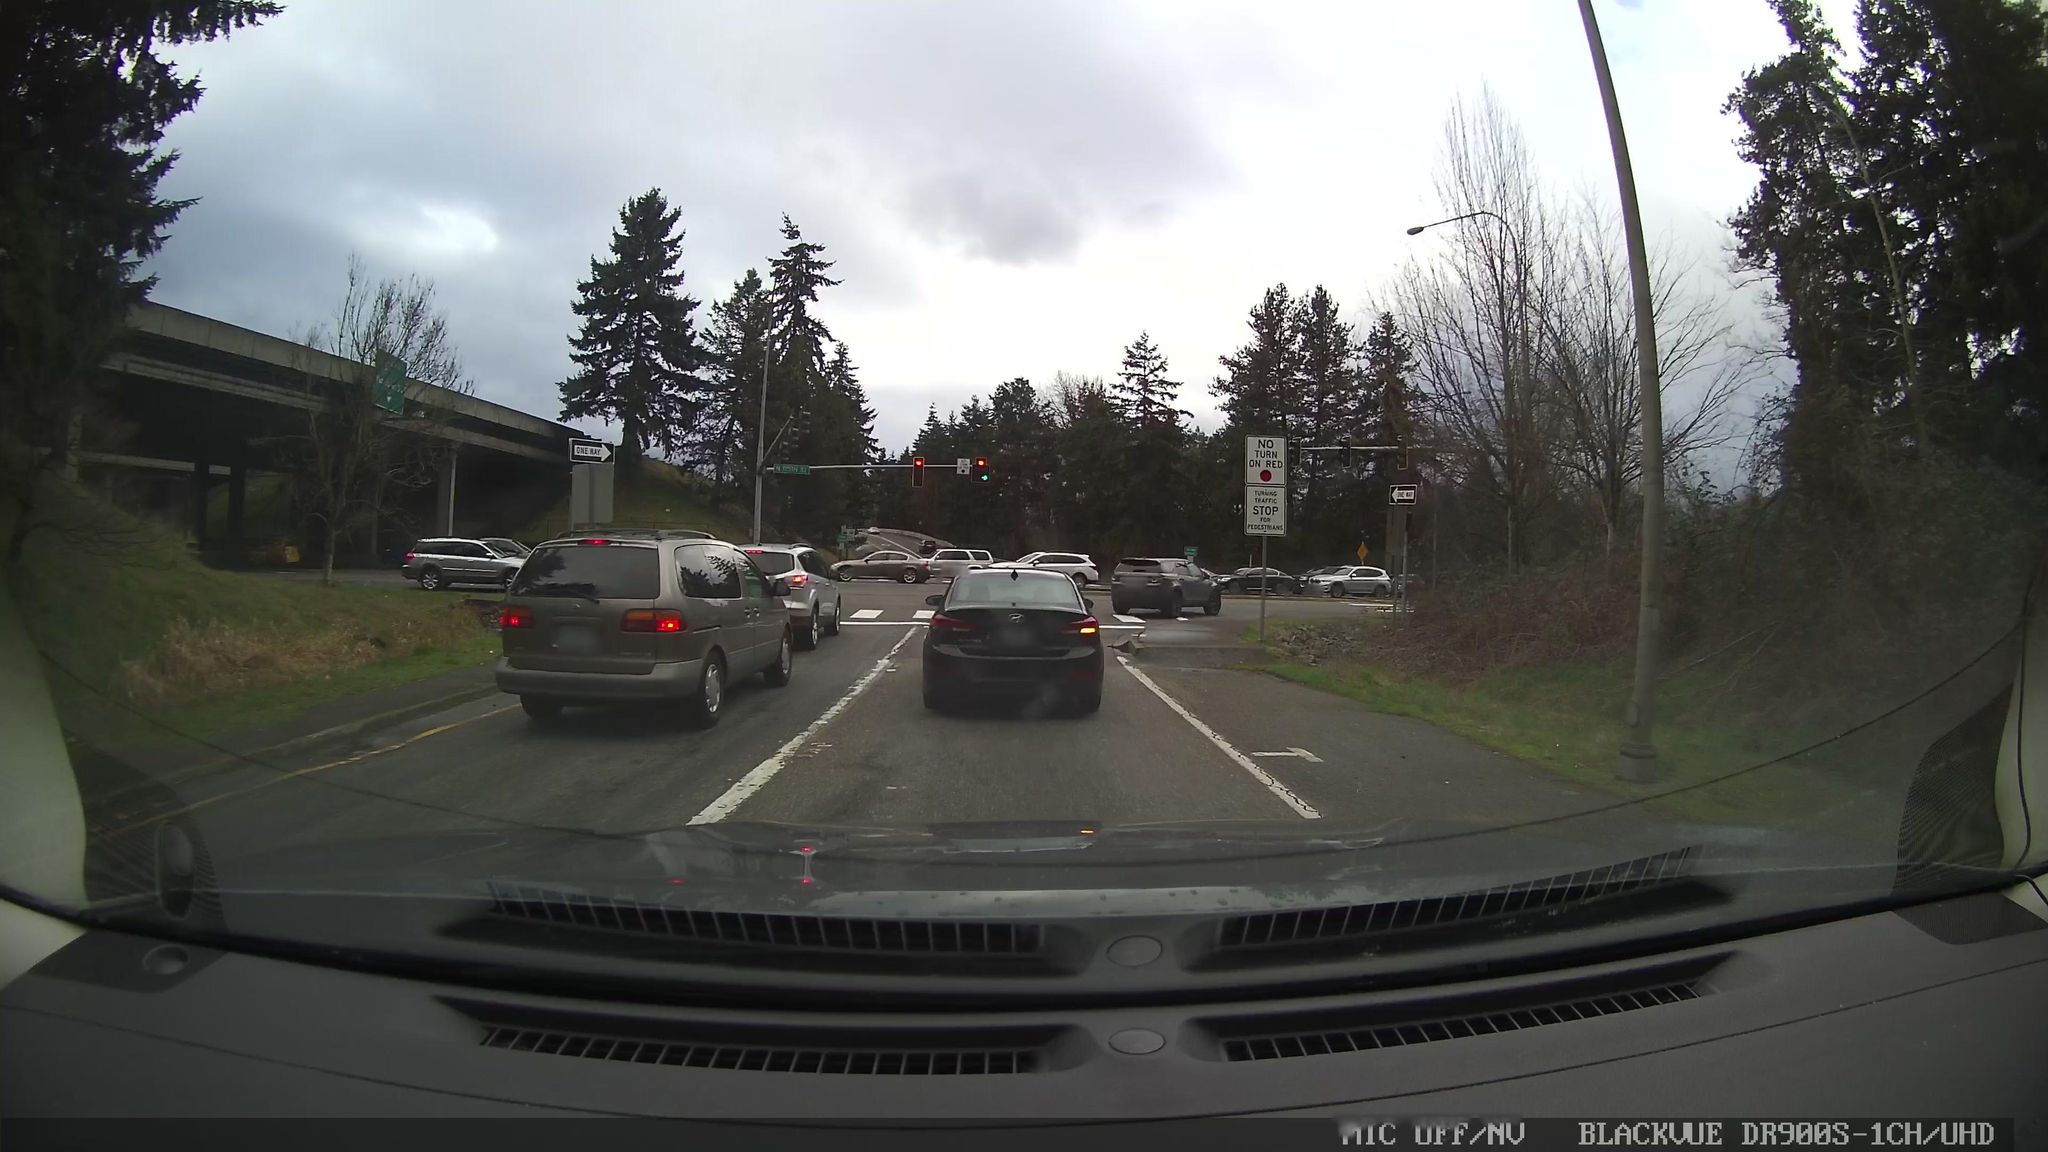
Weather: cloudy
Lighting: day
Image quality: good
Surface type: driving surface
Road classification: motorway_link
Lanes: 2, 1
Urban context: urban centre
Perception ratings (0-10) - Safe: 5.28, Lively: 4.56, Beautiful: 1.41, Boring: 2.4, Depressing: 1.79, Wealthy: 1.77